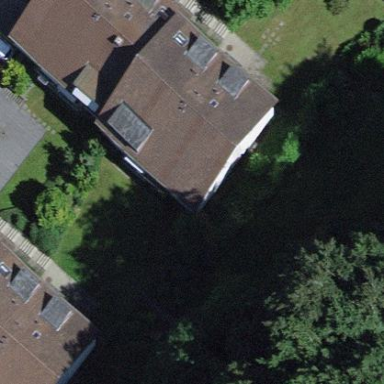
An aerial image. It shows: Residential building.